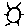
Label: sun